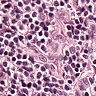
Metastatic tissue present: no